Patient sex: F
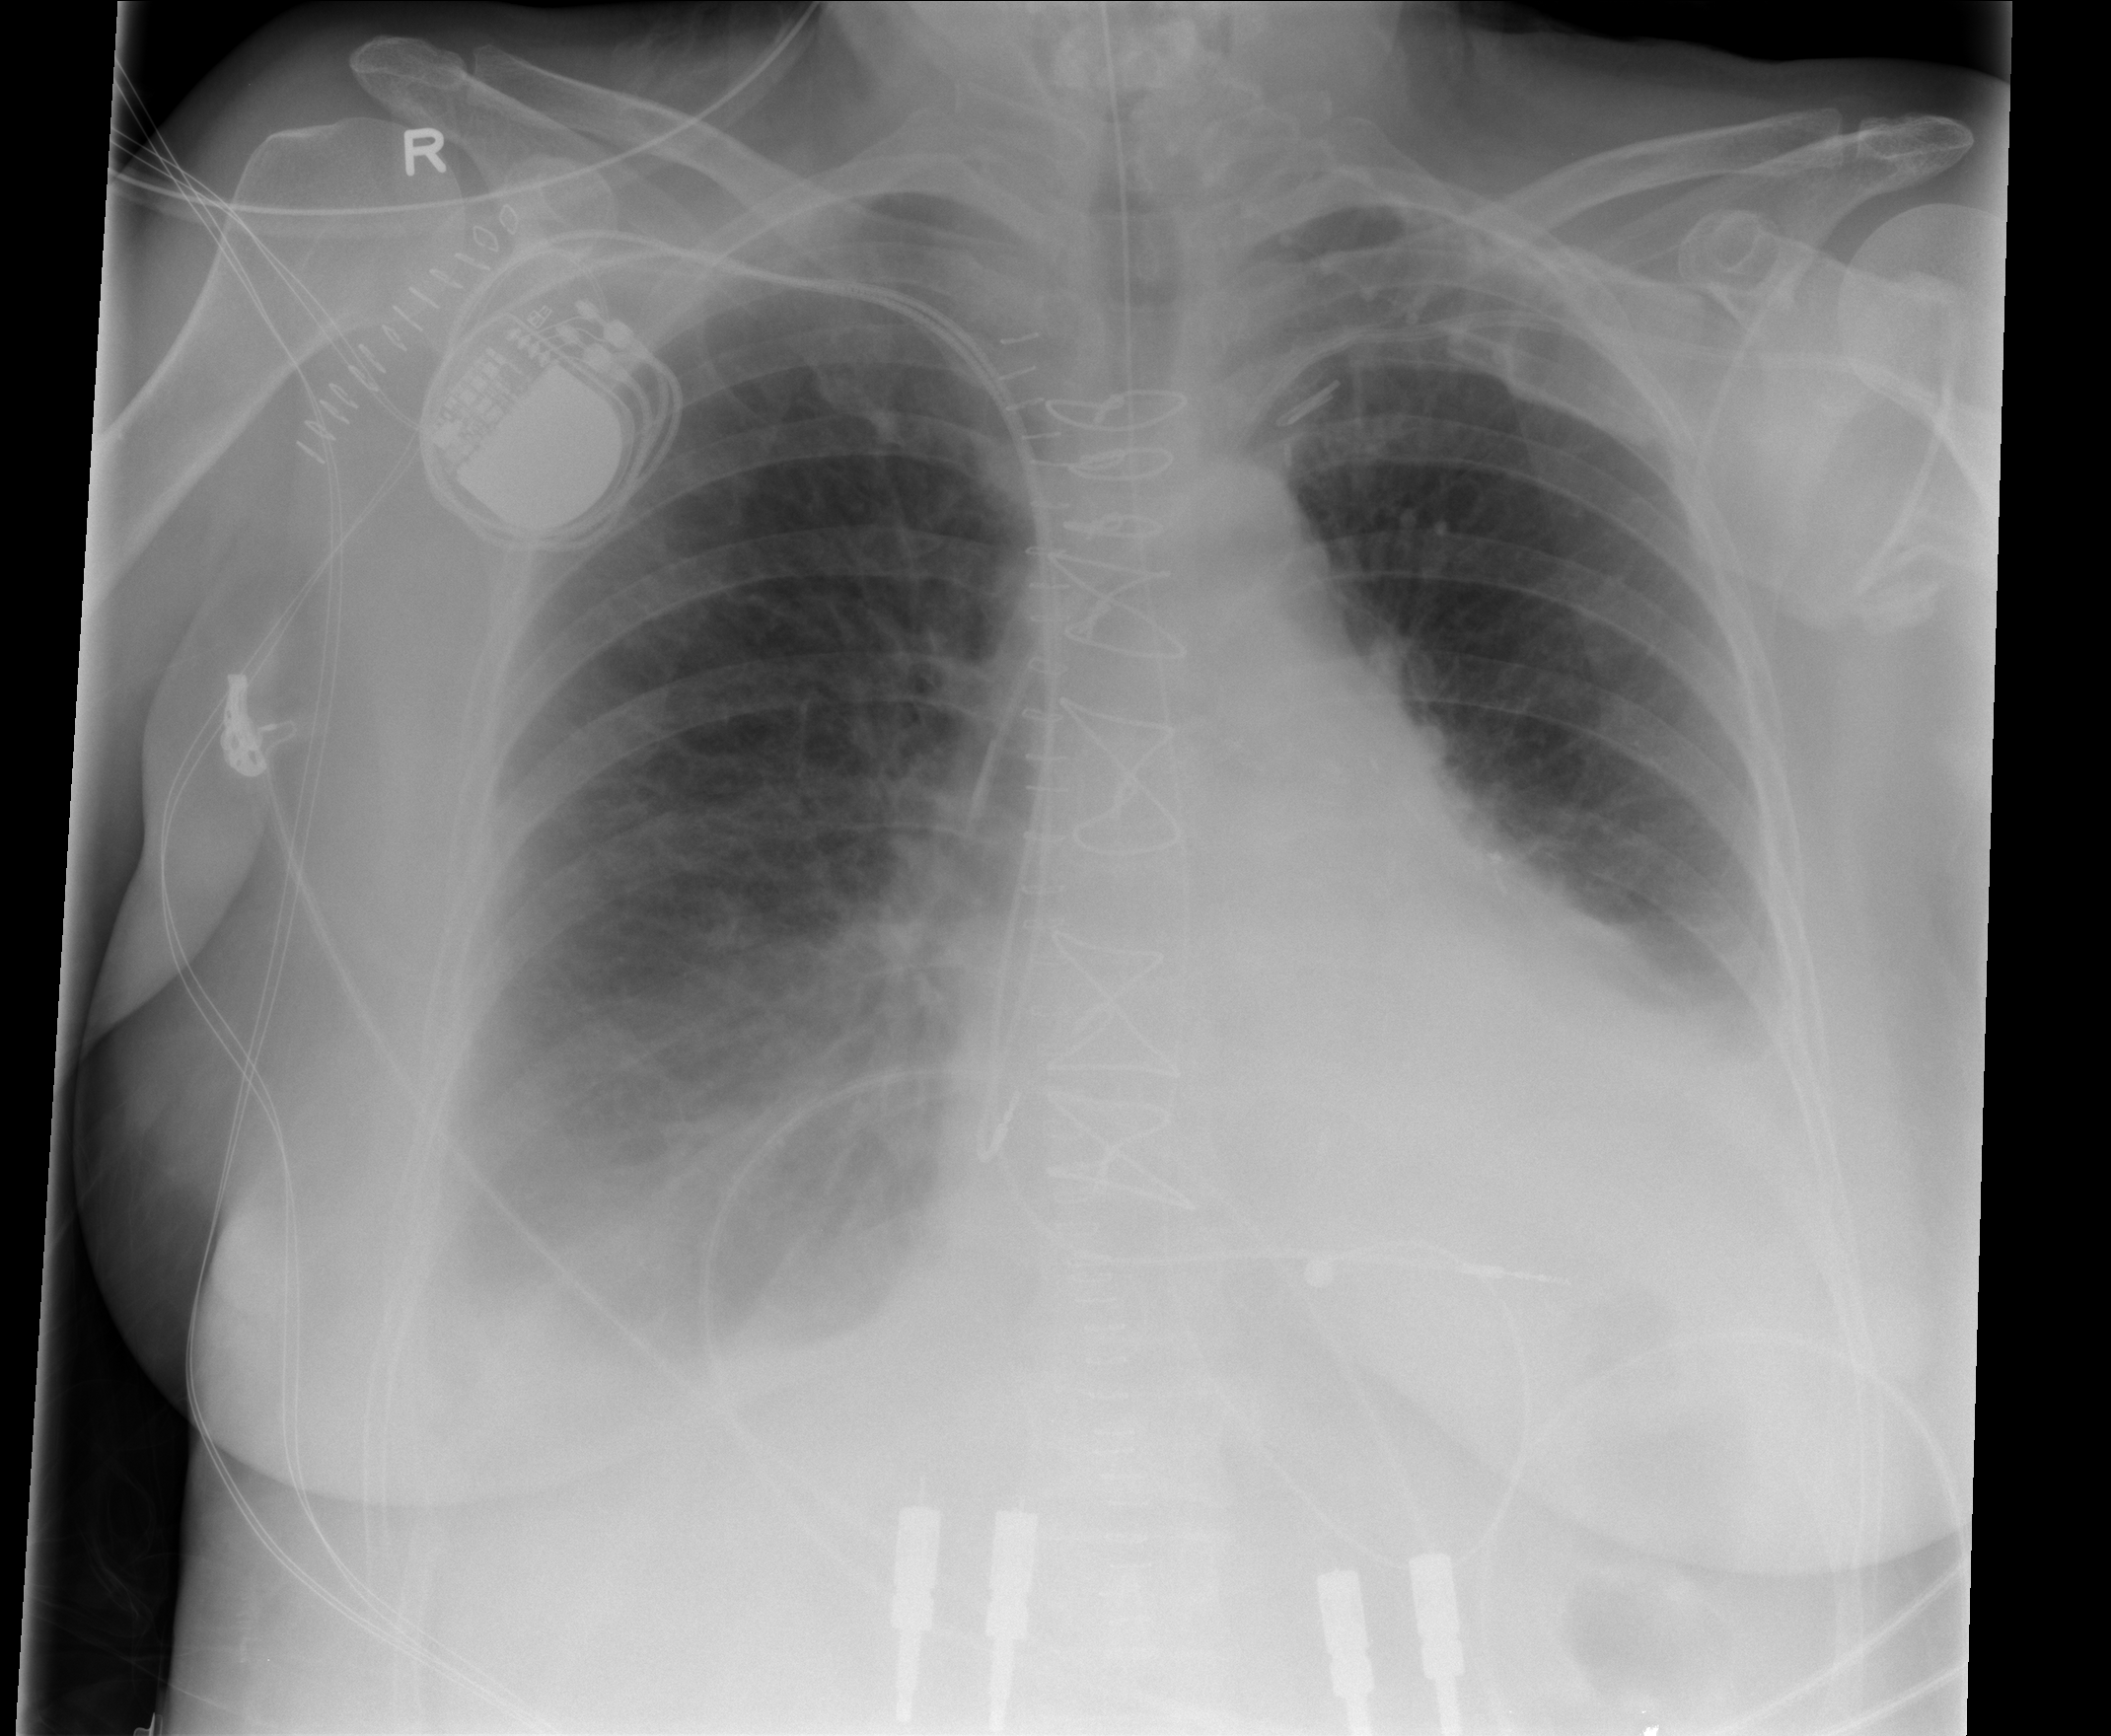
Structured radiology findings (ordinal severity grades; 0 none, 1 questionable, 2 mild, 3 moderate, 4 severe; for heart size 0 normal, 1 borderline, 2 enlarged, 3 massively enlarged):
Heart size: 2
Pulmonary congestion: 2
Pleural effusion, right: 2
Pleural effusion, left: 2
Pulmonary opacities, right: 1
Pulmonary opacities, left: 1
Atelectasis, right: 2
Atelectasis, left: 2